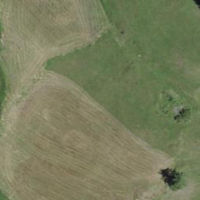
EUNIS habitat code: 26
Species observed at this site:
Coenonympha pamphilus